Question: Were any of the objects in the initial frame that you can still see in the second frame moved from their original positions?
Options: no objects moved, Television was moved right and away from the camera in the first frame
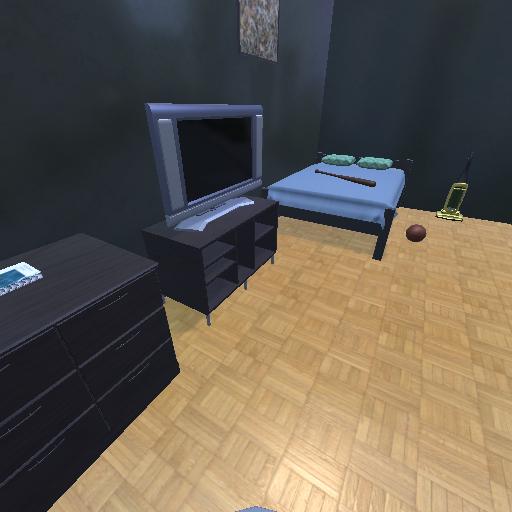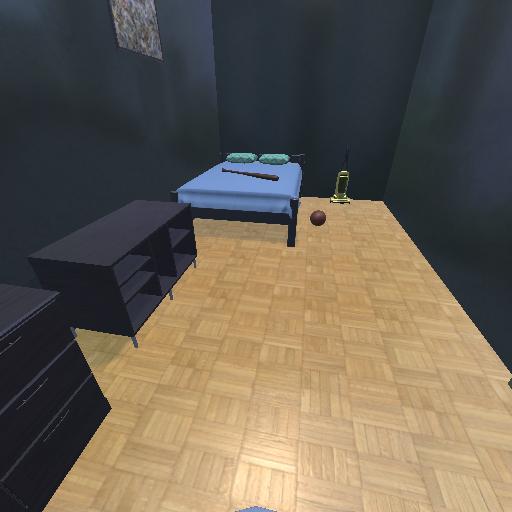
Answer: no objects moved